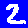
Digit: 2